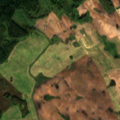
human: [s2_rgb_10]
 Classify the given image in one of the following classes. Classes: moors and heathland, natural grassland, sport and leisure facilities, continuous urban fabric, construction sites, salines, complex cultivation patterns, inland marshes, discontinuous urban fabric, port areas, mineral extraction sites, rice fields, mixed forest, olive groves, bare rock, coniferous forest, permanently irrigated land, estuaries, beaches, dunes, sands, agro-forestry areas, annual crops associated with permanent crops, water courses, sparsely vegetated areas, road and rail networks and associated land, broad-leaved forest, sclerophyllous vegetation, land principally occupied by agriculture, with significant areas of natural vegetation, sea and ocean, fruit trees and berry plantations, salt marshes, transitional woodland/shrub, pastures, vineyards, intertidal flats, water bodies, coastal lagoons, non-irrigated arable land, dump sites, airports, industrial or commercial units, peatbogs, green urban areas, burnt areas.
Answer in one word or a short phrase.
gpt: non-irrigated arable land, land principally occupied by agriculture, with significant areas of natural vegetation, mixed forest